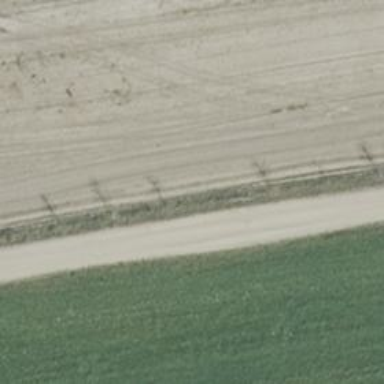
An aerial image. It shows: Sandy track road with grade3 tracktype.